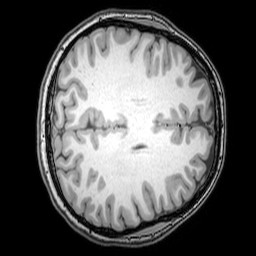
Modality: T1w
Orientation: axial
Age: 24
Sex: female
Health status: healthy
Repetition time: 0.081 s
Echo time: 0.037 s